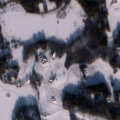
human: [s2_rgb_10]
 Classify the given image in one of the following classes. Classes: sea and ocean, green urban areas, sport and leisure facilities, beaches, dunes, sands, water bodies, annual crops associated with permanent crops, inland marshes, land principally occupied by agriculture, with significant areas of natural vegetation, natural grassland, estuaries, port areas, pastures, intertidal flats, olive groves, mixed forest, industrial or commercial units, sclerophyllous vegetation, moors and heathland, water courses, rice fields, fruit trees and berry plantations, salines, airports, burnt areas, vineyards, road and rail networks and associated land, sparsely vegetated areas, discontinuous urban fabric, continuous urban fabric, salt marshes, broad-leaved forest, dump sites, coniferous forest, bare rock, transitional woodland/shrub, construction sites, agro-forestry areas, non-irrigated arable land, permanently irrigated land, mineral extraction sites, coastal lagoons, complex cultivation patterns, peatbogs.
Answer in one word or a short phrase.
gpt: land principally occupied by agriculture, with significant areas of natural vegetation, mixed forest, inland marshes, water bodies